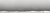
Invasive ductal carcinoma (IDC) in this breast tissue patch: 0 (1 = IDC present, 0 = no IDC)